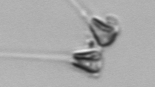
Label: Asterionellopsis_glacialis